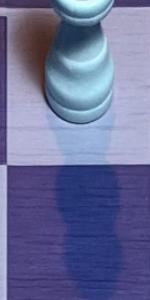
Label: Empty